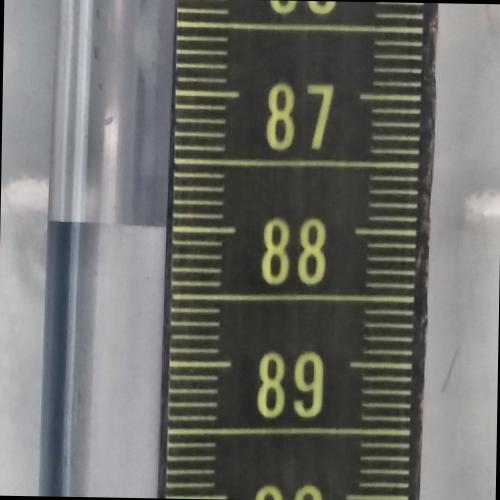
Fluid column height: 88.0 cm